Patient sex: M
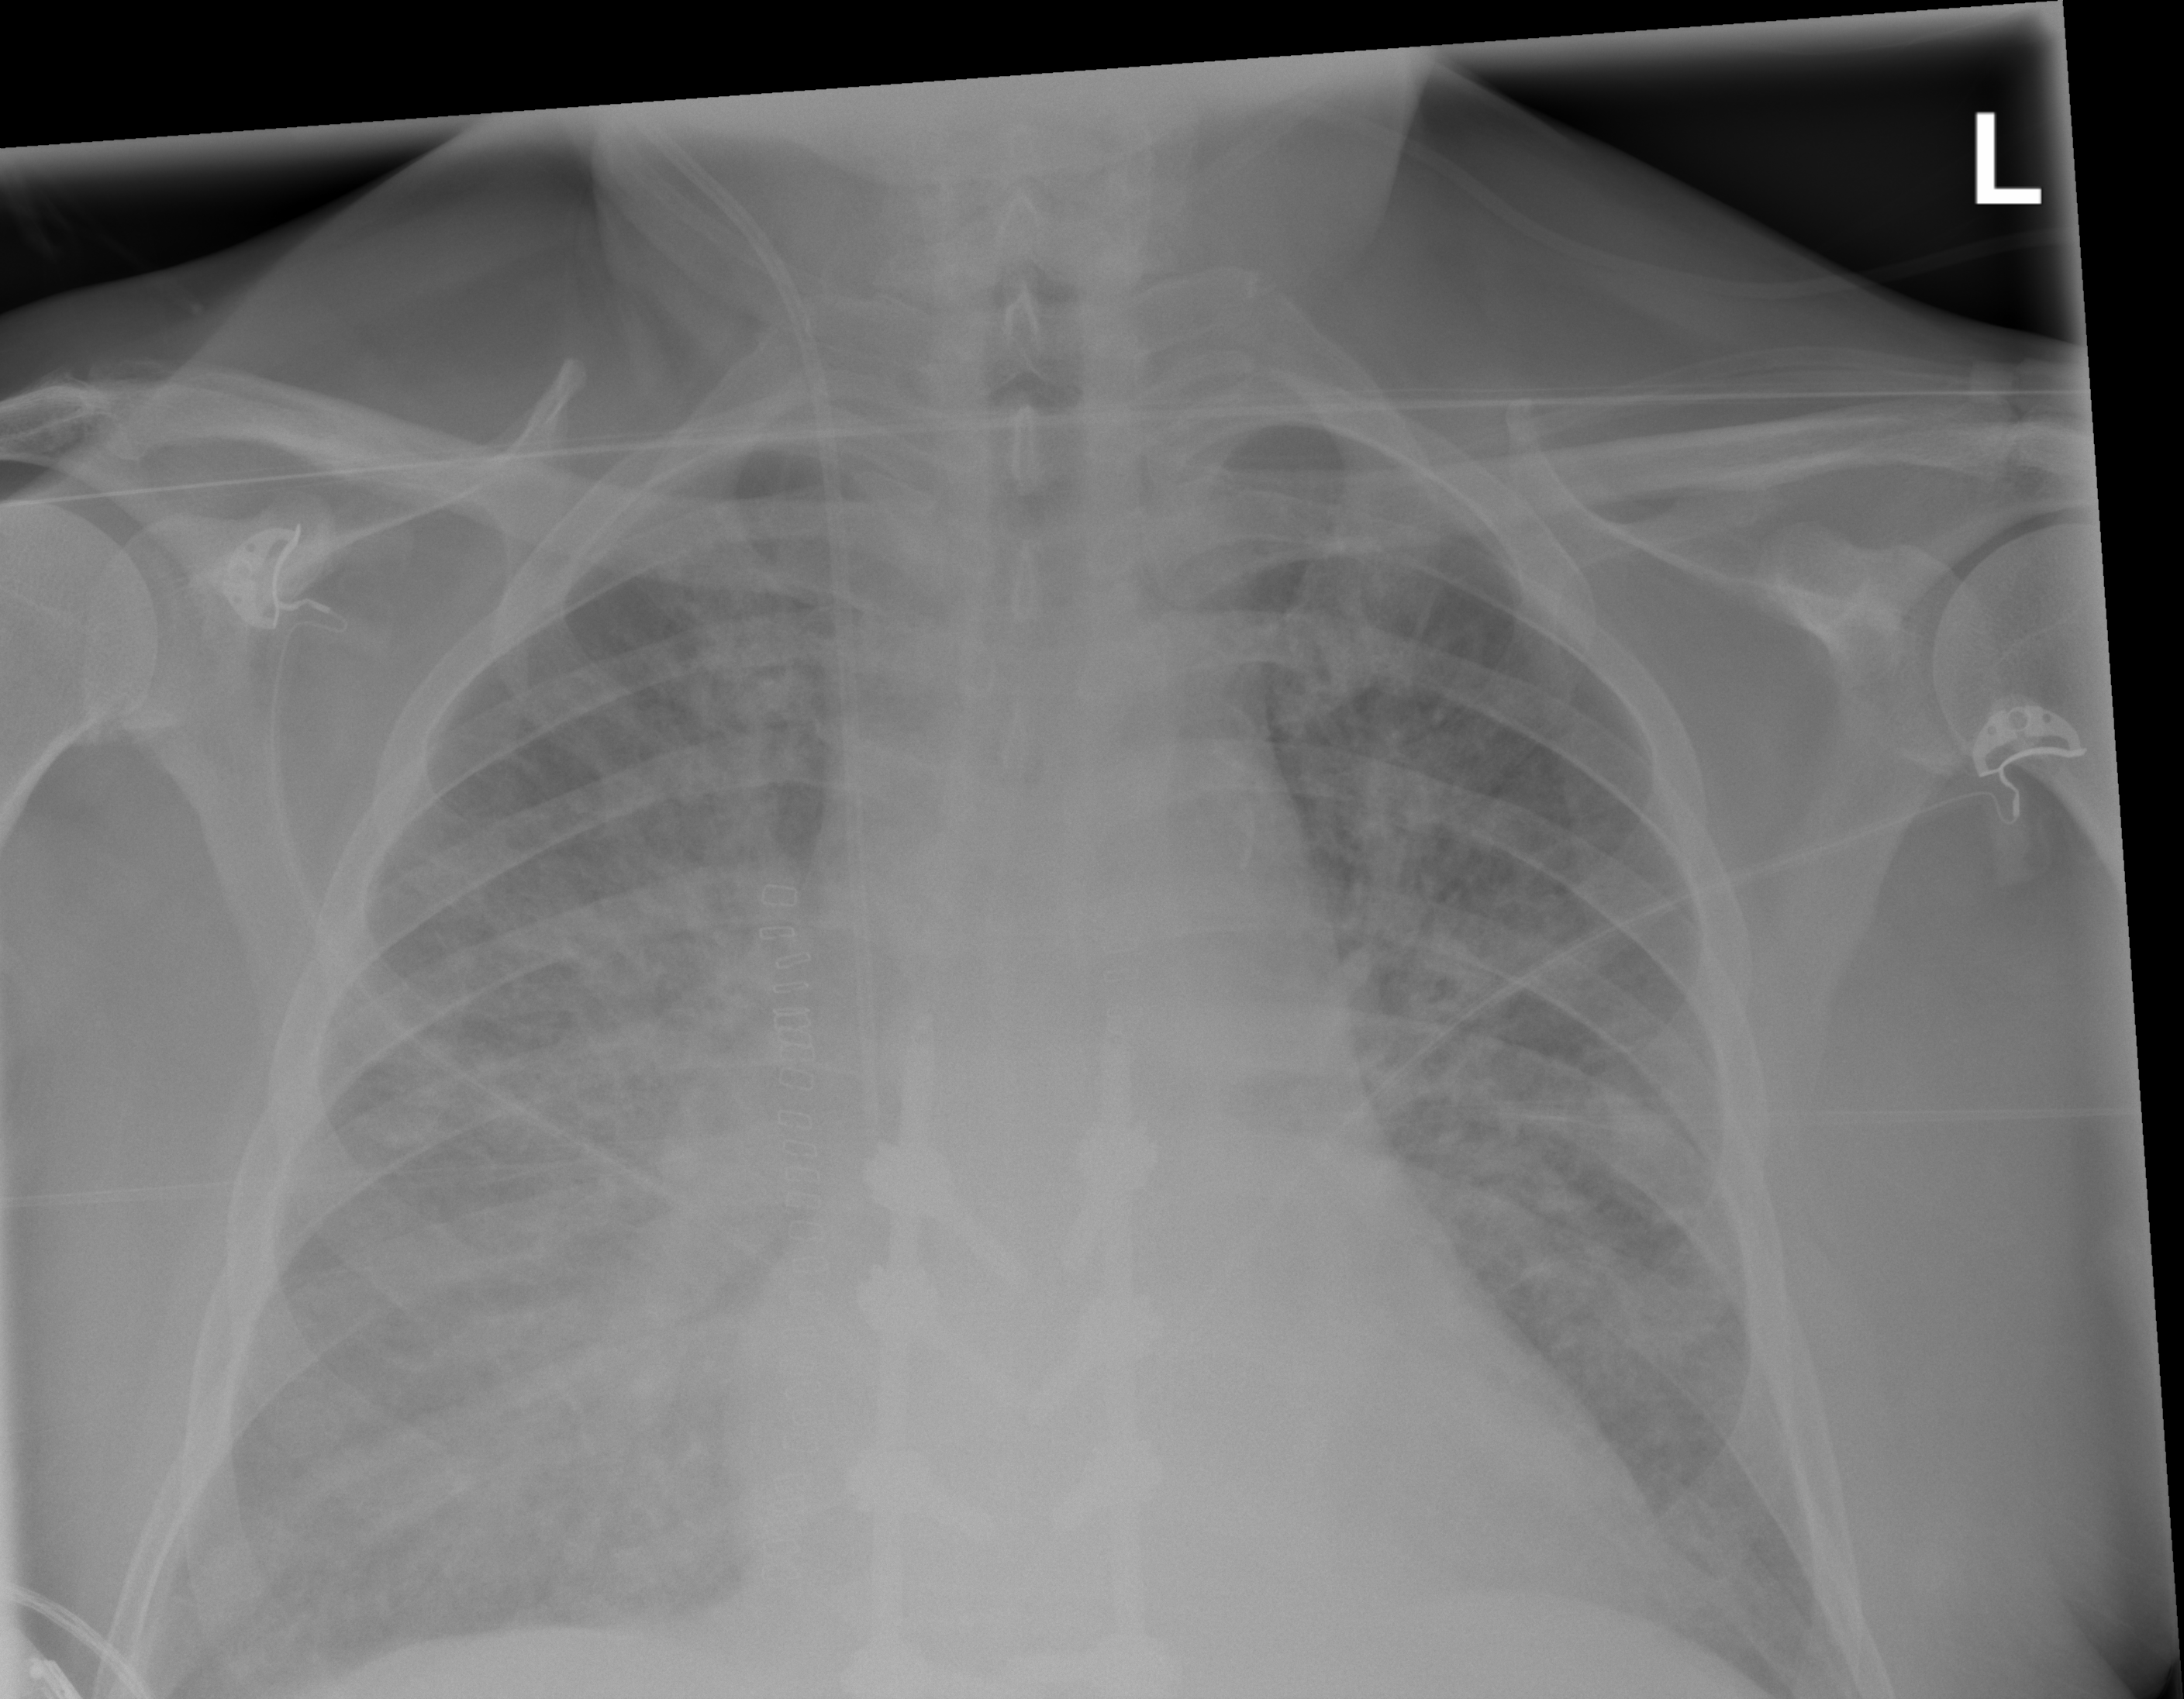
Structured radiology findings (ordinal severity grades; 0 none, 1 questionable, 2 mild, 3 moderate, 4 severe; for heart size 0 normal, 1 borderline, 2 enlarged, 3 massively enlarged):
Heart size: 2
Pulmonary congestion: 3
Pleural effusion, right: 1
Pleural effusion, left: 1
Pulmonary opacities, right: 2
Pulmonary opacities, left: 2
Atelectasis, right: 0
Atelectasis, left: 2